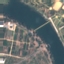
Label: River